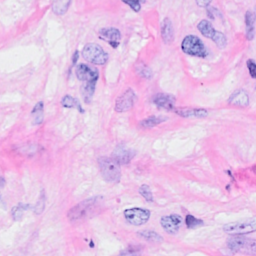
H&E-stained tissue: Breast